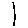
Label: line